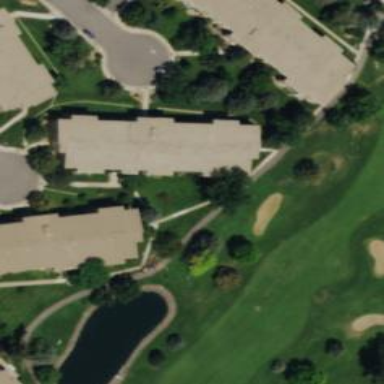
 known for its high-grade surface quality."